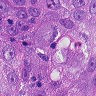
Metastatic tissue present: yes